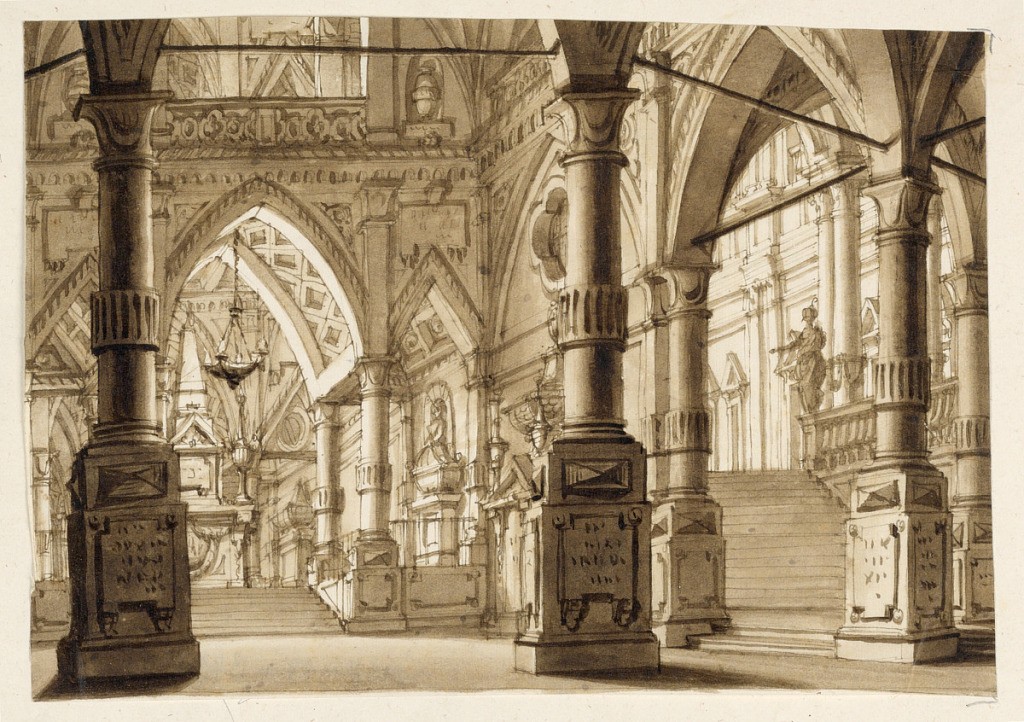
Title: Stage Design, Interior of Gothic Church
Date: late 18th century
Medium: Pen and bistre ink, brush and wash on paper
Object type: Drawing
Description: Horizontal rectangle. Interior of Gothic church richly decorated. Stairs at right lead to a palace hall.